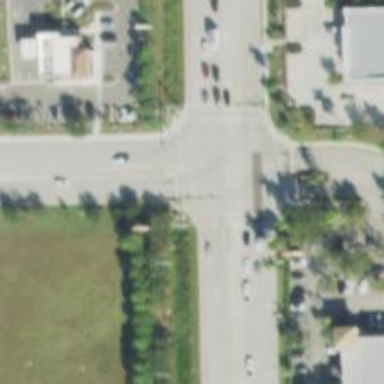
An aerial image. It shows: Uncontrolled road crossing.